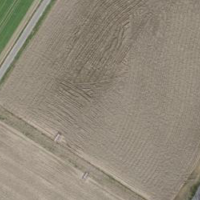
EUNIS habitat code: 52
Species observed at this site:
Medicago sativa
Agrostemma githago
Argentina anserina